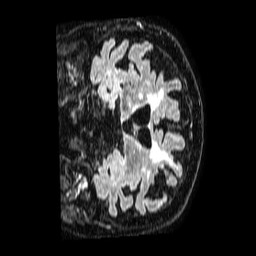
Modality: FLAIR
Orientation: coronal
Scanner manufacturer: philips
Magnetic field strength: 1.5 T
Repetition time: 4.8 s
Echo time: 0.3 s